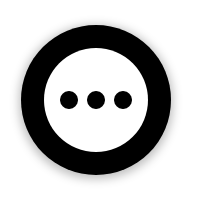
Cursor type: context_menu
OS/theme: linux-google-cursor
Variant: white